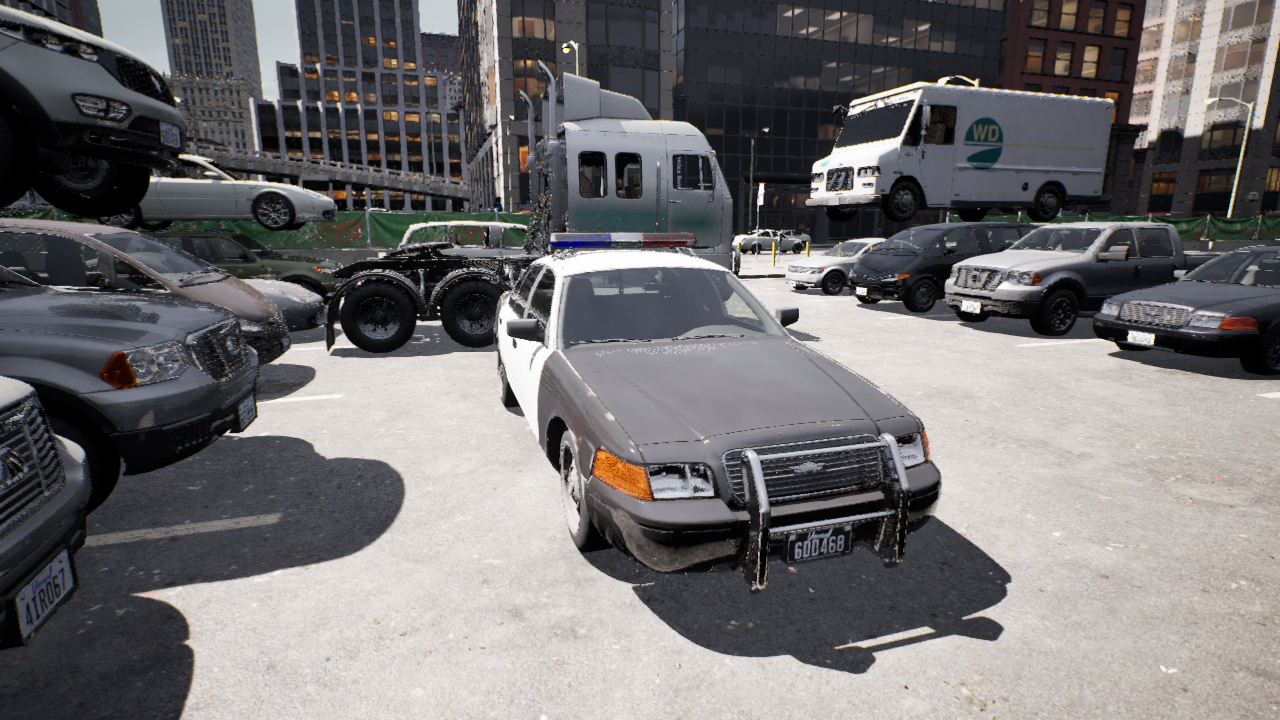
Venue: arterial
Lighting: clear day
Vehicle rig: sedan